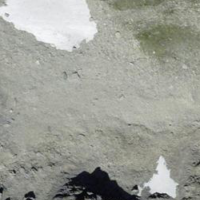
EUNIS habitat code: 48
Species observed at this site:
Saxifraga biflora